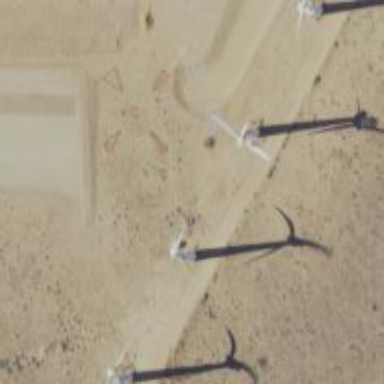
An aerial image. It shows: Wind power generator employing wind turbines.